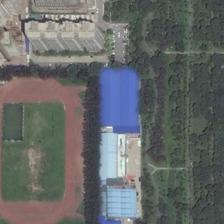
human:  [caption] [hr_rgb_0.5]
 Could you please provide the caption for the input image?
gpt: a playground is semisurrounded by many green trees and several large buildings .

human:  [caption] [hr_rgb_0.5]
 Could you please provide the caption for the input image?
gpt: a playground is next to a large piece of green plants and several buildings .

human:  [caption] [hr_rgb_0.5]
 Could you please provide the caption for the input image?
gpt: what locates between the playground and a large area of grassland is a blue building .

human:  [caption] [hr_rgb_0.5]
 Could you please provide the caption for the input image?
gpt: a playground is semisurrounded by many green trees and several large buildings .

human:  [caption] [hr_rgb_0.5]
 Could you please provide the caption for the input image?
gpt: many green trees and several buildings are around a playground .